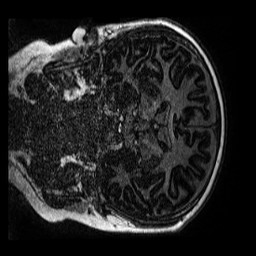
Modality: MP2RAGE
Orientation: coronal
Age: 11
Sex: male
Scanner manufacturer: siemens
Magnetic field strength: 3 T
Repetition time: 4 s
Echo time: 0.00299 s